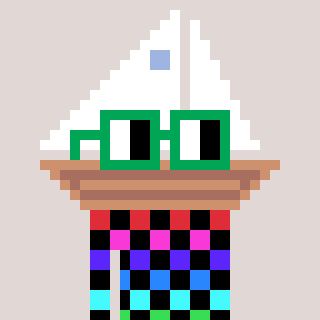
a pixel art character with square green glasses, a sailboat-shaped head and a darkpink-colored body on a warm background